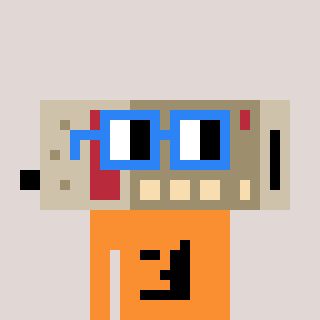
a pixel art character with square blue glasses, a cordless phone-shaped head and a orange-colored body on a warm background